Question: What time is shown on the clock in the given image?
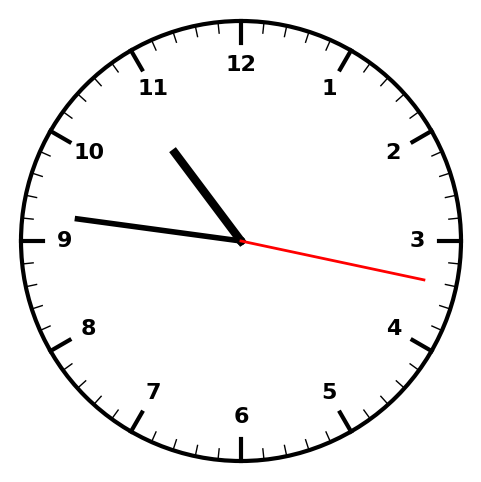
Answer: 10:46:17